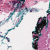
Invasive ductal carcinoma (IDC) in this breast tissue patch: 0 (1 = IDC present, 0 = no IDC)